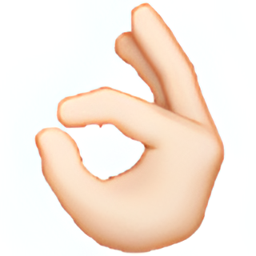
Name: ok hand sign
Emoji: 👌🏻
Group: People & Body
Sub-group: hand-fingers-partial